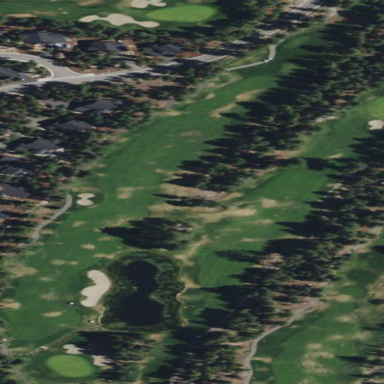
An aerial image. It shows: Green golf area with grass land use.